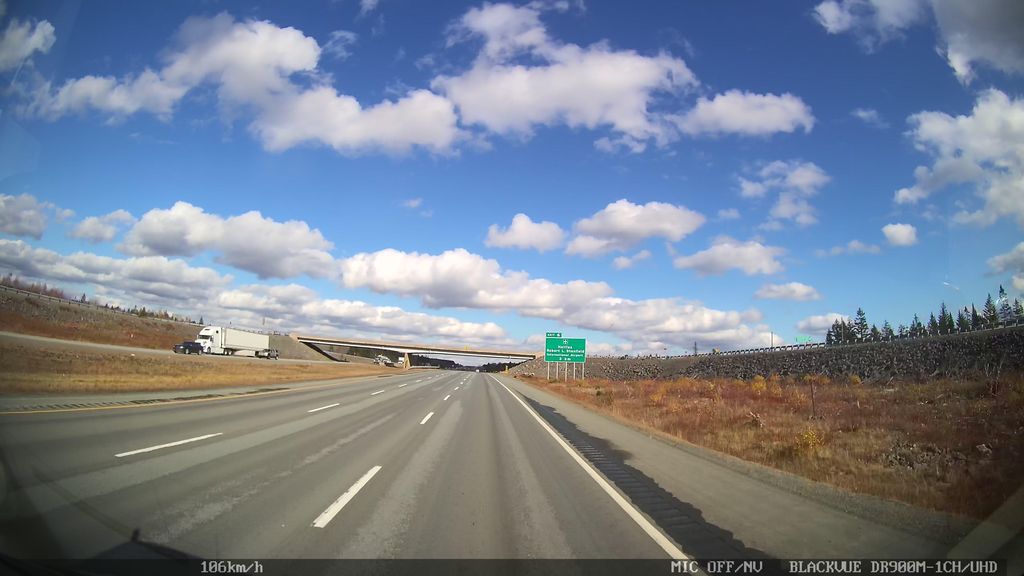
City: halifax